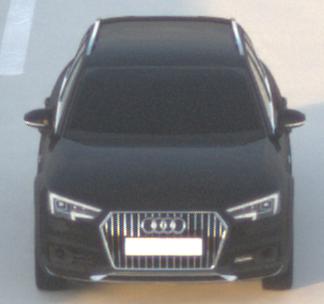
Make: Audi
Model: A4 Allroad 45 TFSI
Detailed model: A4 (B9) allroad
Model produced from: 2019/02
Model produced until: 2019/05
Doors: 5
Color: black
Road condition: dry road
Daytime: sunrise or sunset
Contrast: low contrast